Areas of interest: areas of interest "Park Square"
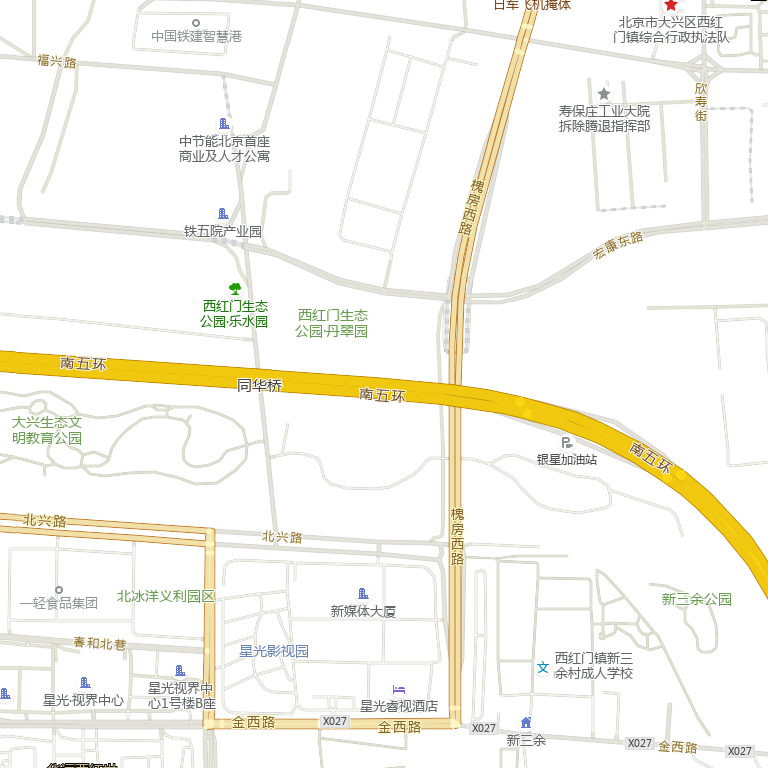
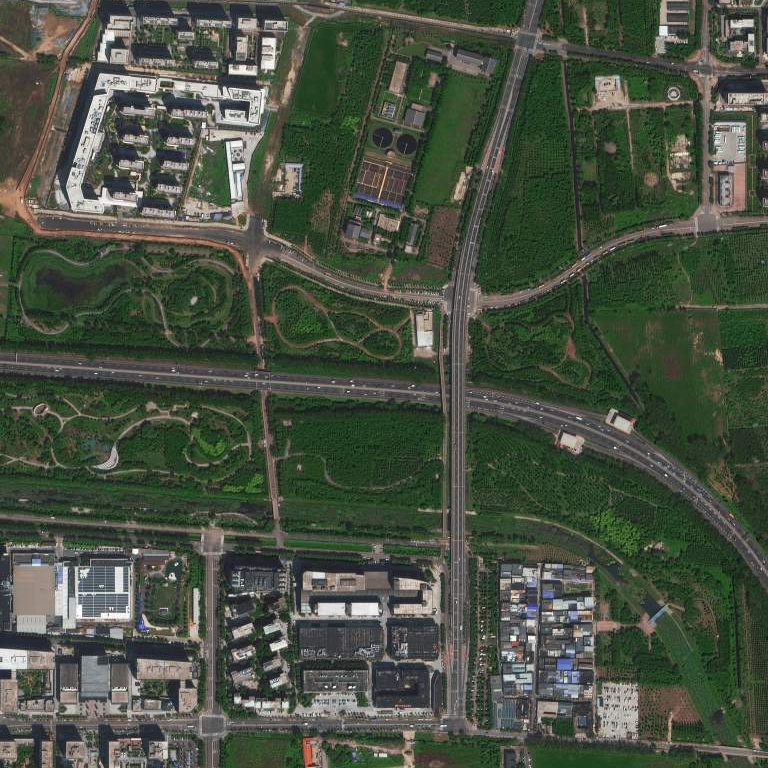